Question: I am displaying files in a tableview. In cellForRowAtIndexPath, I want to display only certain types of files.
I am doing something like this:
'''
if (document is folder) {
display folder details;
}
else (document is not folder) {
display empty cell;
}
'''
by doing this i can display empty cells but those are still there(hidden) how to get rid of those rows. see the pic for details.

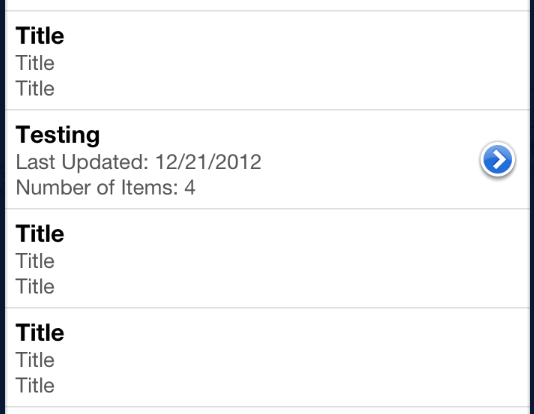
Answer: To 'hide' cells you will need to first create an array of only Folders. Your not really going to hide cells, but rather only include the correct objects in your tables datasource array.
In your 'viewDidLoad', iterate though your entire documents array and add any Folders to a separate folderArray like so:
'''
_folderArray = [NSMutableArray new];
for(Document *doc in documentsArray)
{
if(doc is a folder)
{
[_folderArray addObject:doc];
}
}
'''
Use that folderArray in your all of your tableView delegate & datasource methods instead of the documentsArray.